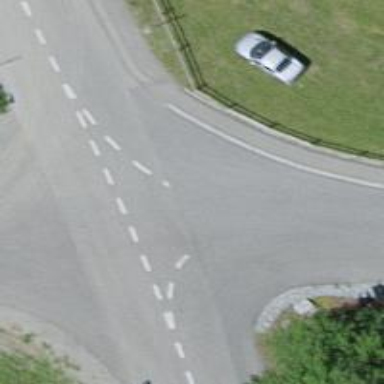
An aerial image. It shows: Asphalt road classified as tertiary.